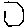
Label: hexagon